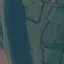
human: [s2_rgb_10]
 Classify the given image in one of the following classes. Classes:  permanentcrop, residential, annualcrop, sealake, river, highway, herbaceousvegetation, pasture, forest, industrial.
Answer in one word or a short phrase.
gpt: River